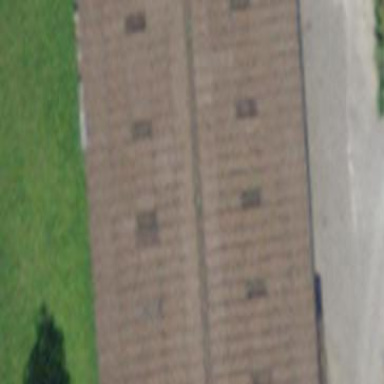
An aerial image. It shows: Barn.